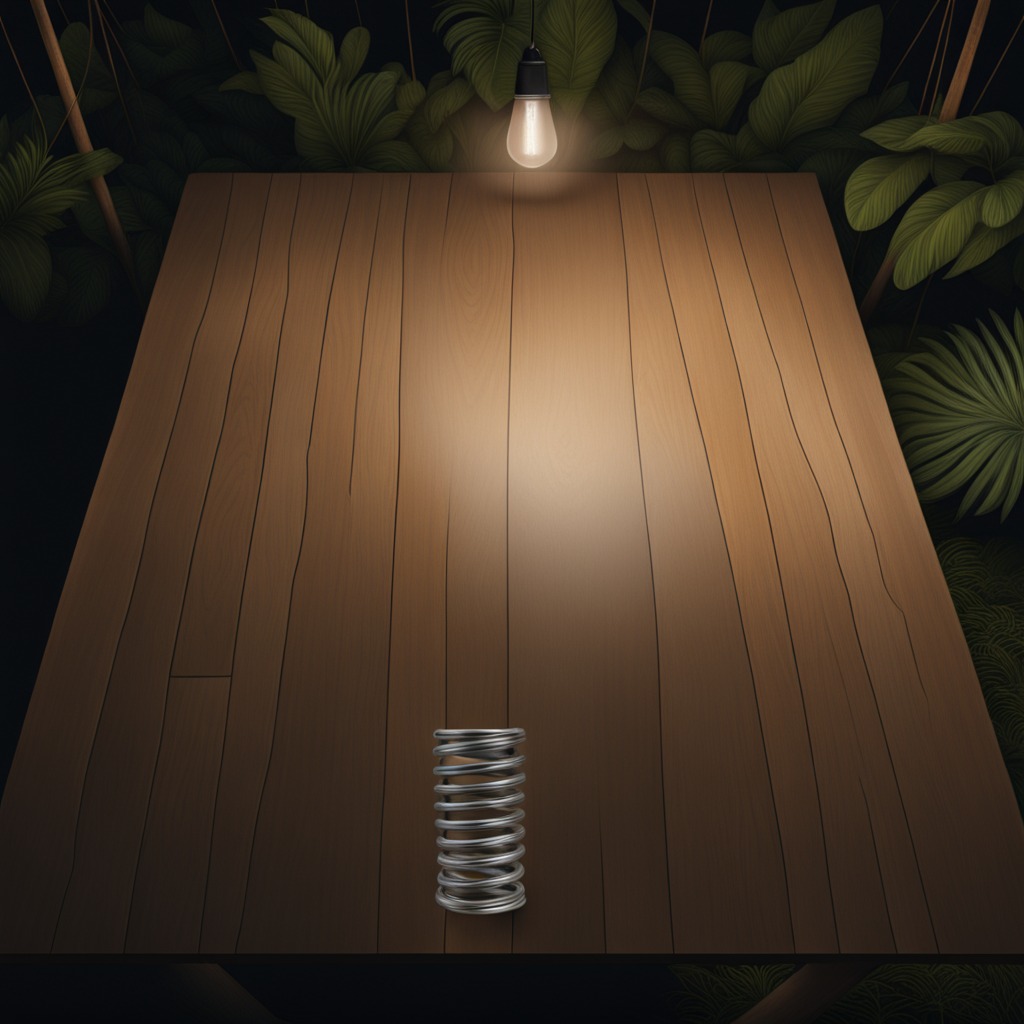
A coiled metal spring is lying on a wooden table inside a jungle field workshop tent at night.